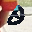
Label: 0